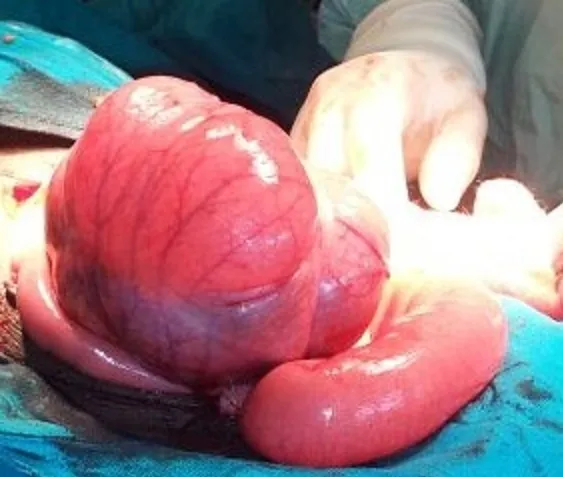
Photograph showing distended caecum with terminal ileum adjacent to it on the right side.
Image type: medical_photograph (other_medical_photograph)